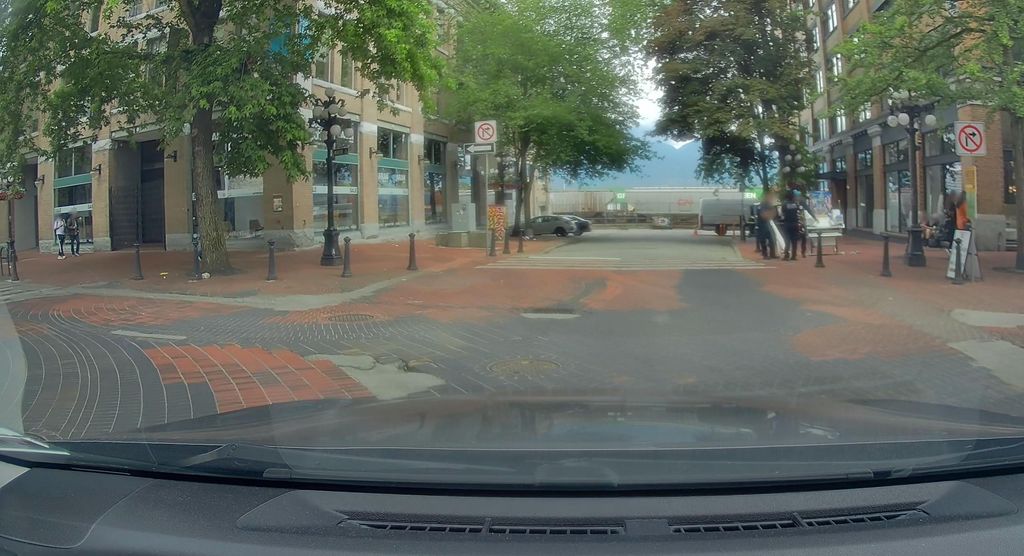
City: vancouver